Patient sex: F
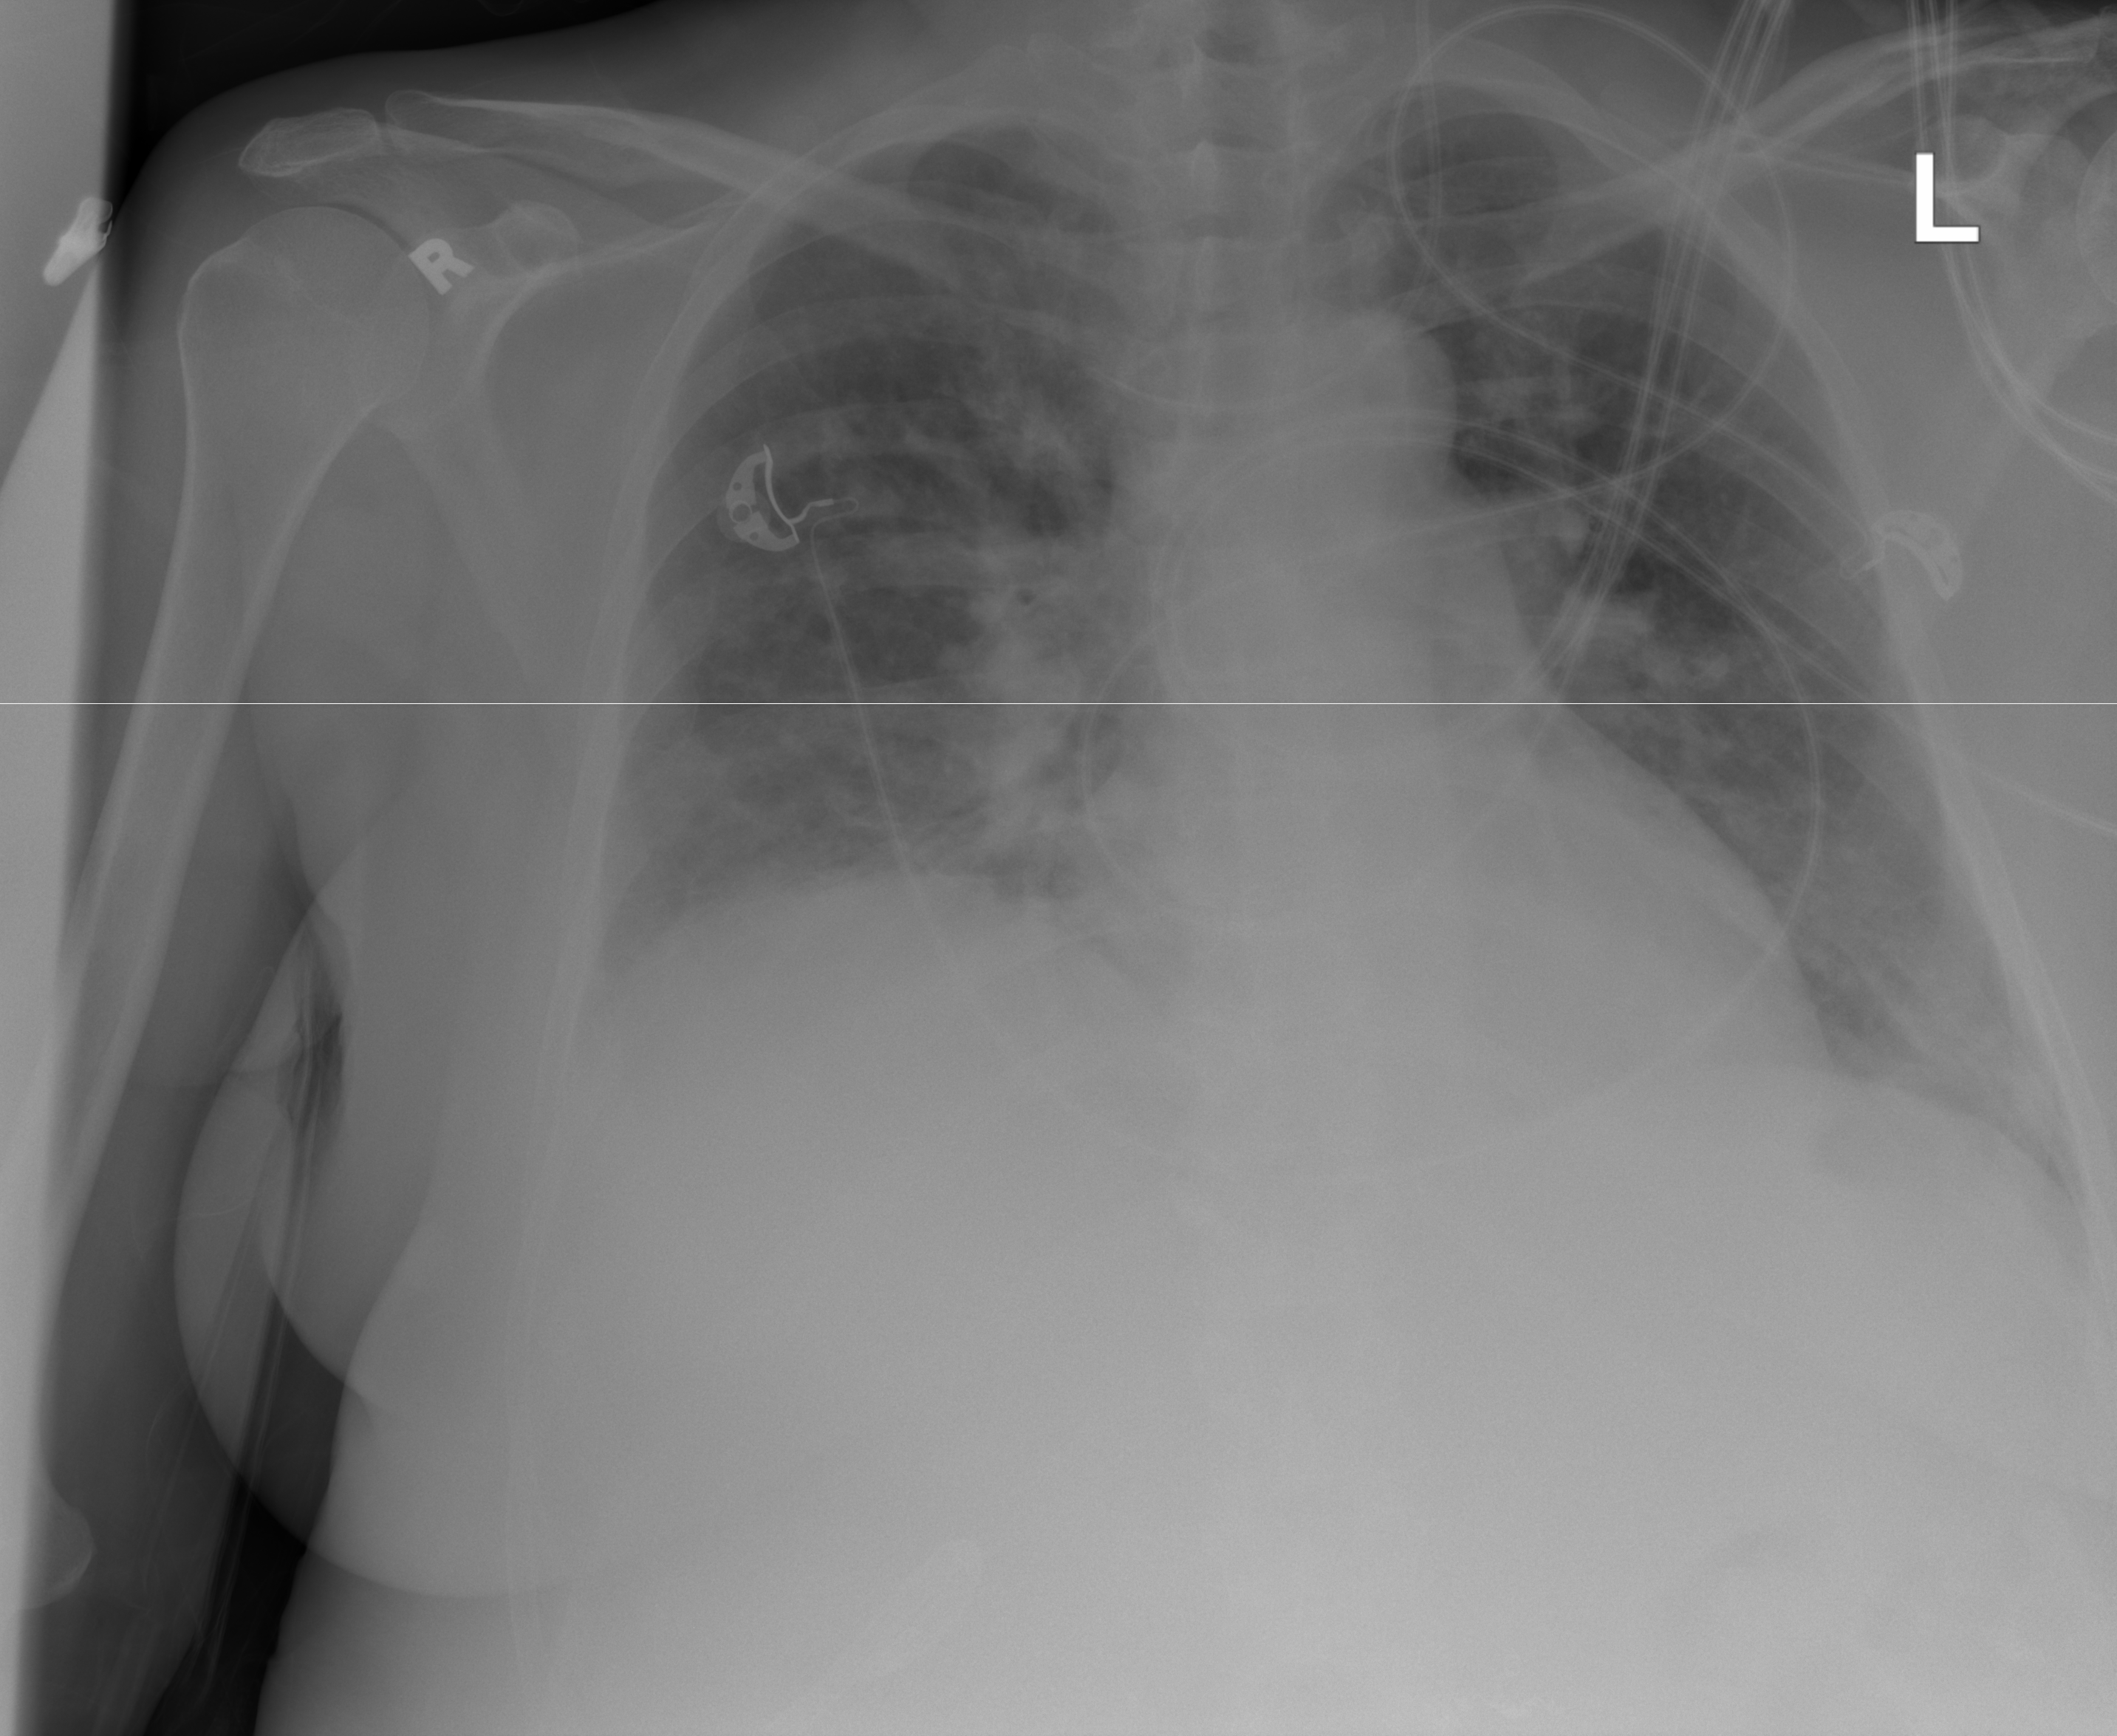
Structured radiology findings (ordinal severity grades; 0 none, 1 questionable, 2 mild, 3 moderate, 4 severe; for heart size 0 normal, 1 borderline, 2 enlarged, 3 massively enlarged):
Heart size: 0
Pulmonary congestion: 2
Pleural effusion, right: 2
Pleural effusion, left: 0
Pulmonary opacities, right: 2
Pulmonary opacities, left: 0
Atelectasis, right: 3
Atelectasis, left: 2